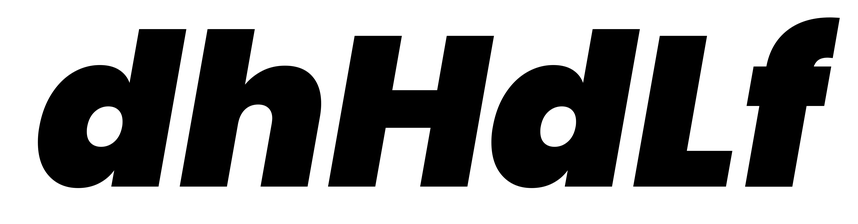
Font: Poppins-BlackItalic